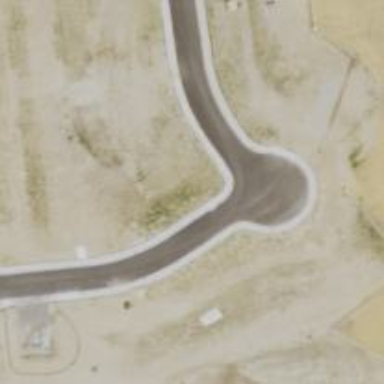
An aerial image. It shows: Turning circle on the road.